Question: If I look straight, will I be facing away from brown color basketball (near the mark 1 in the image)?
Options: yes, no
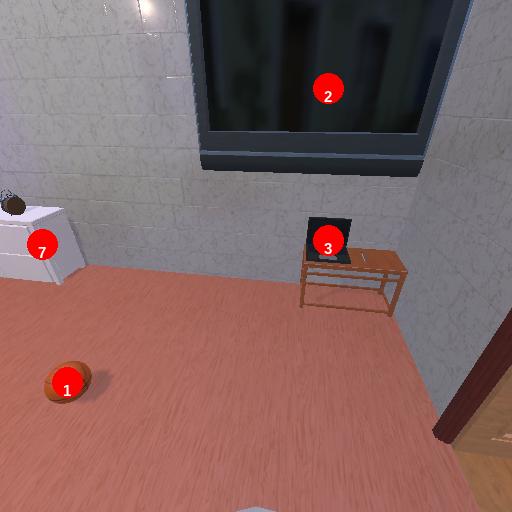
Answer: yes